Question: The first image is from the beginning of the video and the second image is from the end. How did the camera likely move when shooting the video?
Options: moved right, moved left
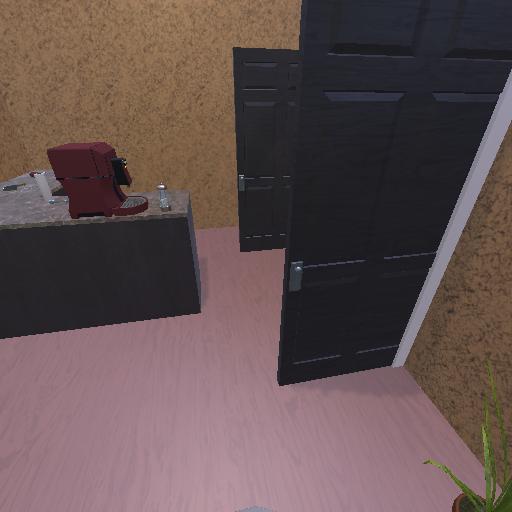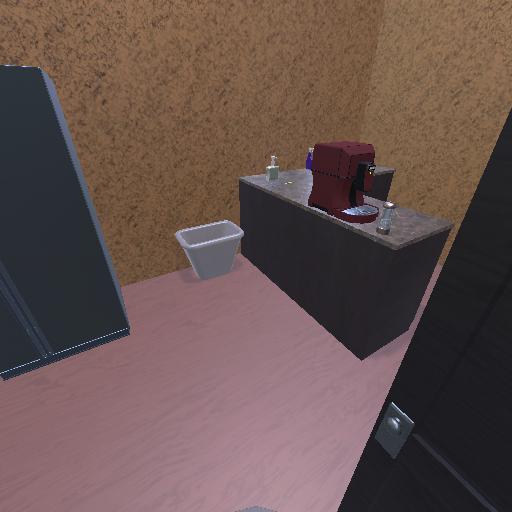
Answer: moved right